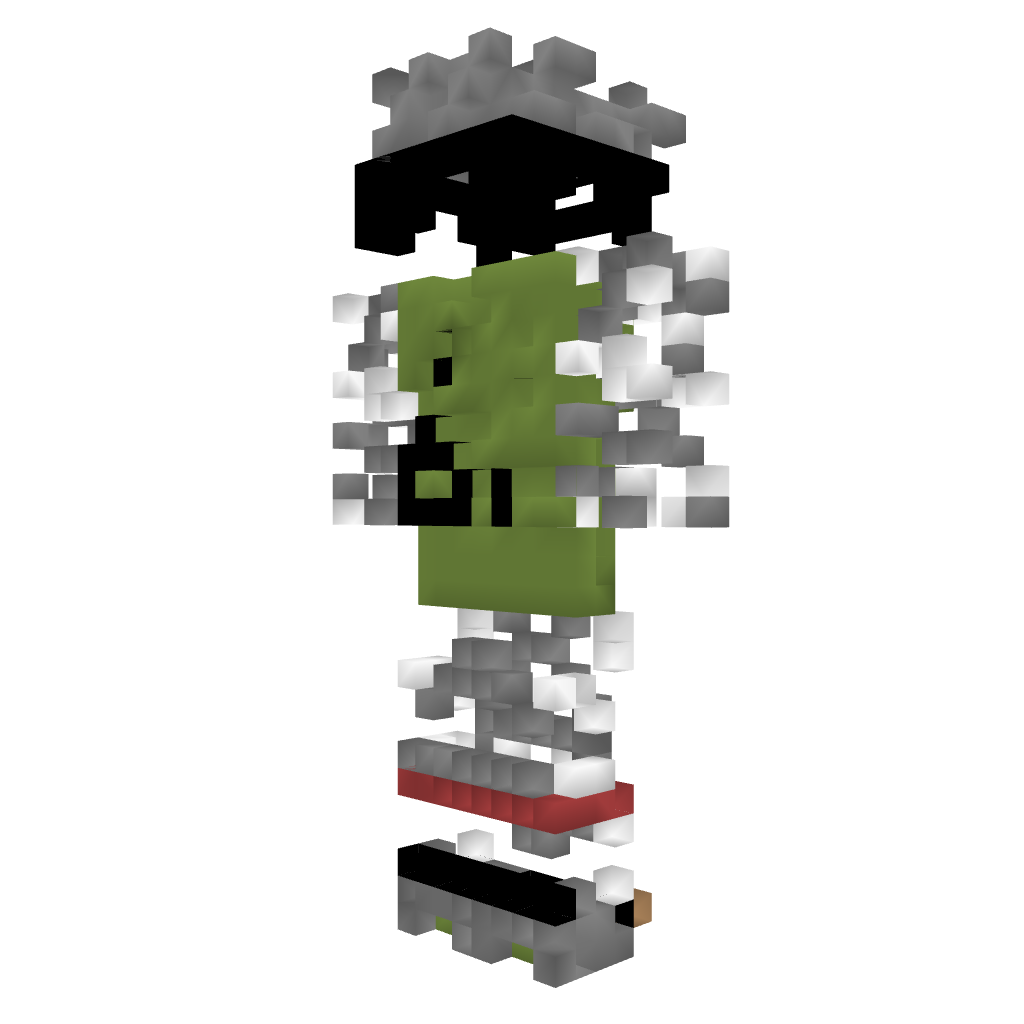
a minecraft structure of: Statue - Army Skin bad low quality